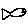
Label: fish